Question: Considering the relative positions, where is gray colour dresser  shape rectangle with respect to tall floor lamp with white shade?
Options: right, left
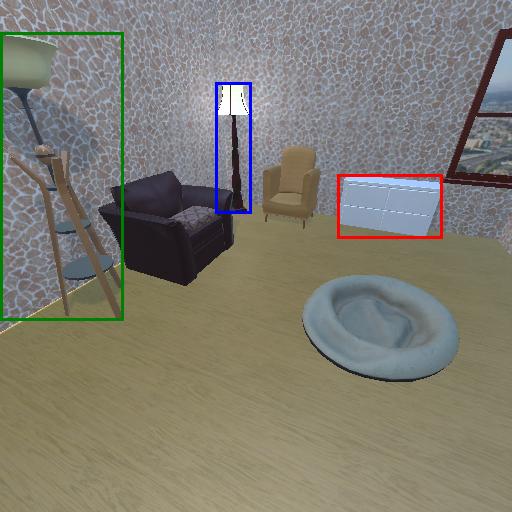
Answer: right